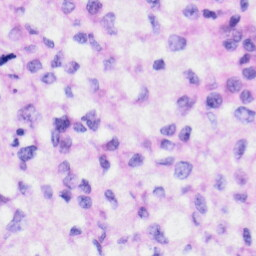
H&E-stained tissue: Liver